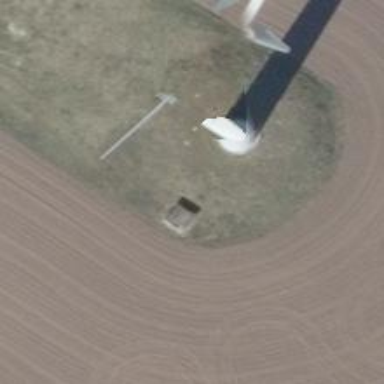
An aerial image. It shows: Wind generator powered by wind. The generator type is horizontal axis and it uses wind turbines.